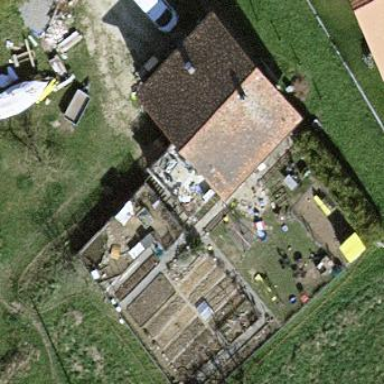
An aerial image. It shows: Vegetable garden considered as leisure land.